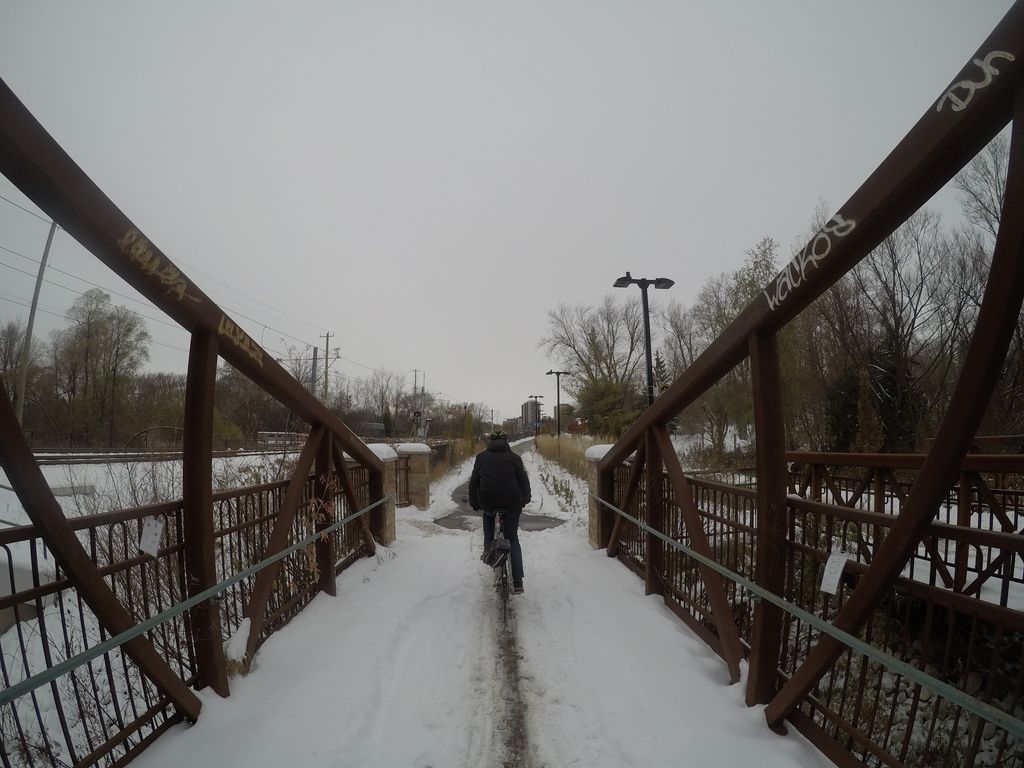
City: kitchener-waterloo